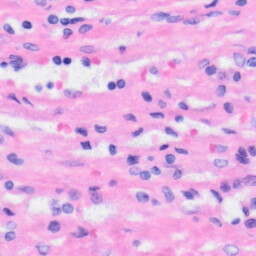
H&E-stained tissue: Liver